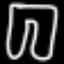
Label: pants